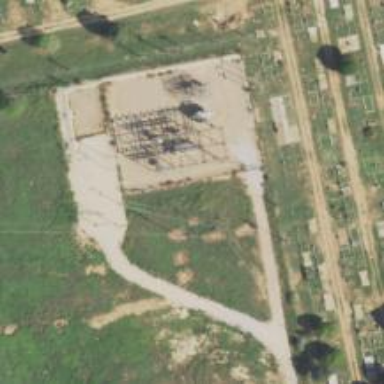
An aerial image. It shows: Distribution substation surrounded by fence.